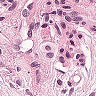
Metastatic tissue present: yes